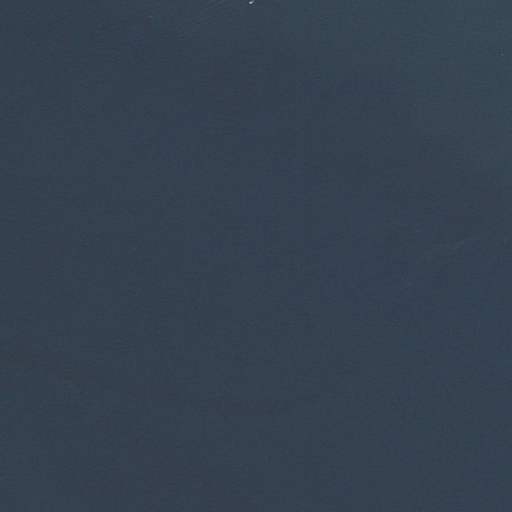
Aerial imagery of bar in Massachusetts named Utonia Ledge containing only open water